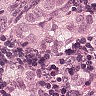
Metastatic tissue present: yes